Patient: sex M, age 78
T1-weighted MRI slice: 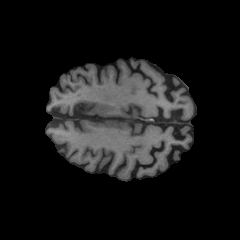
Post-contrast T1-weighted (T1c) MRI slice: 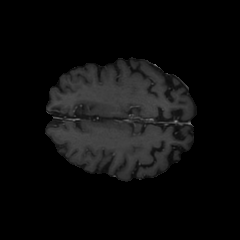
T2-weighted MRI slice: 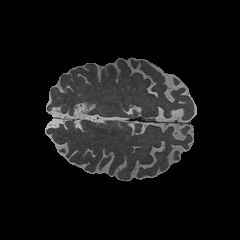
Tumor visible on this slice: no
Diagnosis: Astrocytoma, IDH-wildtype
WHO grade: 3